已知抛物线 $x^2=4y$, $P$ 为抛物线外一点, 过 $P$ 点作抛物线的切线交抛物线于 $A, B$ 两点, 交 $x$ 轴于 $M, N$ 两点.

(1) 若 $P(-1,-2)$, 设 $\triangle OAB$ 的面积为 $S_1$, $\triangle PMN$ 的面积为 $S_2$, 求 $\frac{S_1}{S_2}$ 的值;

(2) 若 $P(x_0,y_0)$, 求证: $\triangle PMN$ 的垂心 $H$ 在定直线上.
【解答】
【详解】（1）设 $A(x_1,y_1)$, $B(x_2,y_2)$,

由 $x^2=4y$ 得 $y = \frac{x^2}{4}$, 所以 $y' = \frac{x}{2}$, 所以直线 $PA$ 的斜率为 $\frac{x_1}{2}$.

$\therefore$ 直线 $PA$ 的方程为 $y - y_1 = \frac{x_1}{2}(x - x_1)$, 整理得 $x_1x - 2y - 2y_1 = 0$ \textcircled{1}

同理可得 $PB$ 的方程为 $x_2x - 2y - 2y_2 = 0$ \textcircled{2}

$\because PA$, $PB$ 均过 $P(-1,-2)$,

$\therefore \begin{cases} -x_1 + 4 - 2y_1 = 0 \\ -x_2 + 4 - 2y_2 = 0 \end{cases} \Rightarrow \begin{cases} x_1 + 2y_1 - 4 = 0 \\ x_2 + 2y_2 - 4 = 0 \end{cases}$

$\therefore$ 直线 $x+2y-4=0$ 既过 $A$, 也过 $B$,

$\therefore$ 直线 $AB$ 的方程为: $x+2y-4=0$

设 $AB$ 与 $y$ 轴交于点 $E$, 则 $E(0,2)$, 所以 $S_1 = S_{\triangle AOB} = \frac{1}{2} \cdot 2|x_1 - x_2| = |x_1 - x_2|$,

在\textcircled{1}式中令 $y=0 \Rightarrow x = \frac{2y_1}{x_1} = \frac{x_1}{2}$, $\therefore M\left(\frac{x_1}{2},0\right)$, 同理 $N\left(\frac{x_2}{2},0\right)$

$\therefore S_2 = S_{\triangle PMN} = \frac{1}{2} \cdot \left|\frac{x_1 - x_2}{2}\right| \cdot 2 = \left|\frac{x_1 - x_2}{2}\right|$, $\therefore \frac{S_1}{S_2} = 2$.

（2）仿照（1）知 $AB$ 方程为 $x_0x - 2y - 2y_0 = 0$, $A(x_1,y_1)$, $B(x_2,y_2)$, $M\left(\frac{x_1}{2},0\right)$, $N\left(\frac{x_2}{2},0\right)$,

由 $\begin{cases} x_0x - 2y - 2y_0 = 0 \\ x^2 = 4y \end{cases} \Rightarrow x^2 - 2x_0x + 4y_0 = 0 \therefore \begin{cases} x_1 + x_2 = 2x_0 \\ x_1x_2 = 4y_0 \end{cases}$.

$H$ 为 $\triangle PMN$ 的垂心

设 $H(x_0,m)$, $\overrightarrow{MH} = \left(x_0 - \frac{x_1}{2}, m\right)$, $\overrightarrow{PN} = \left(\frac{x_2}{2} - x_0, -y_0\right)$,

由 $\overrightarrow{MH} \cdot \overrightarrow{PN} = 0 \Rightarrow \left(x_0 - \frac{x_1}{2}\right)\left(\frac{x_2}{2} - x_0\right) - my_0 = 0$

$\therefore \frac{x_0}{2}(x_1 + x_2) - x_0^2 - \frac{x_1x_2}{4} - my_0 = 0 \Rightarrow \frac{x_0}{2} \cdot 2x_0 - x_0^2 - y_0 - my_0 = 0$

$\therefore m = -1$, 故 $\triangle PMN$ 的垂心在定直线 $y = -1$ 上.
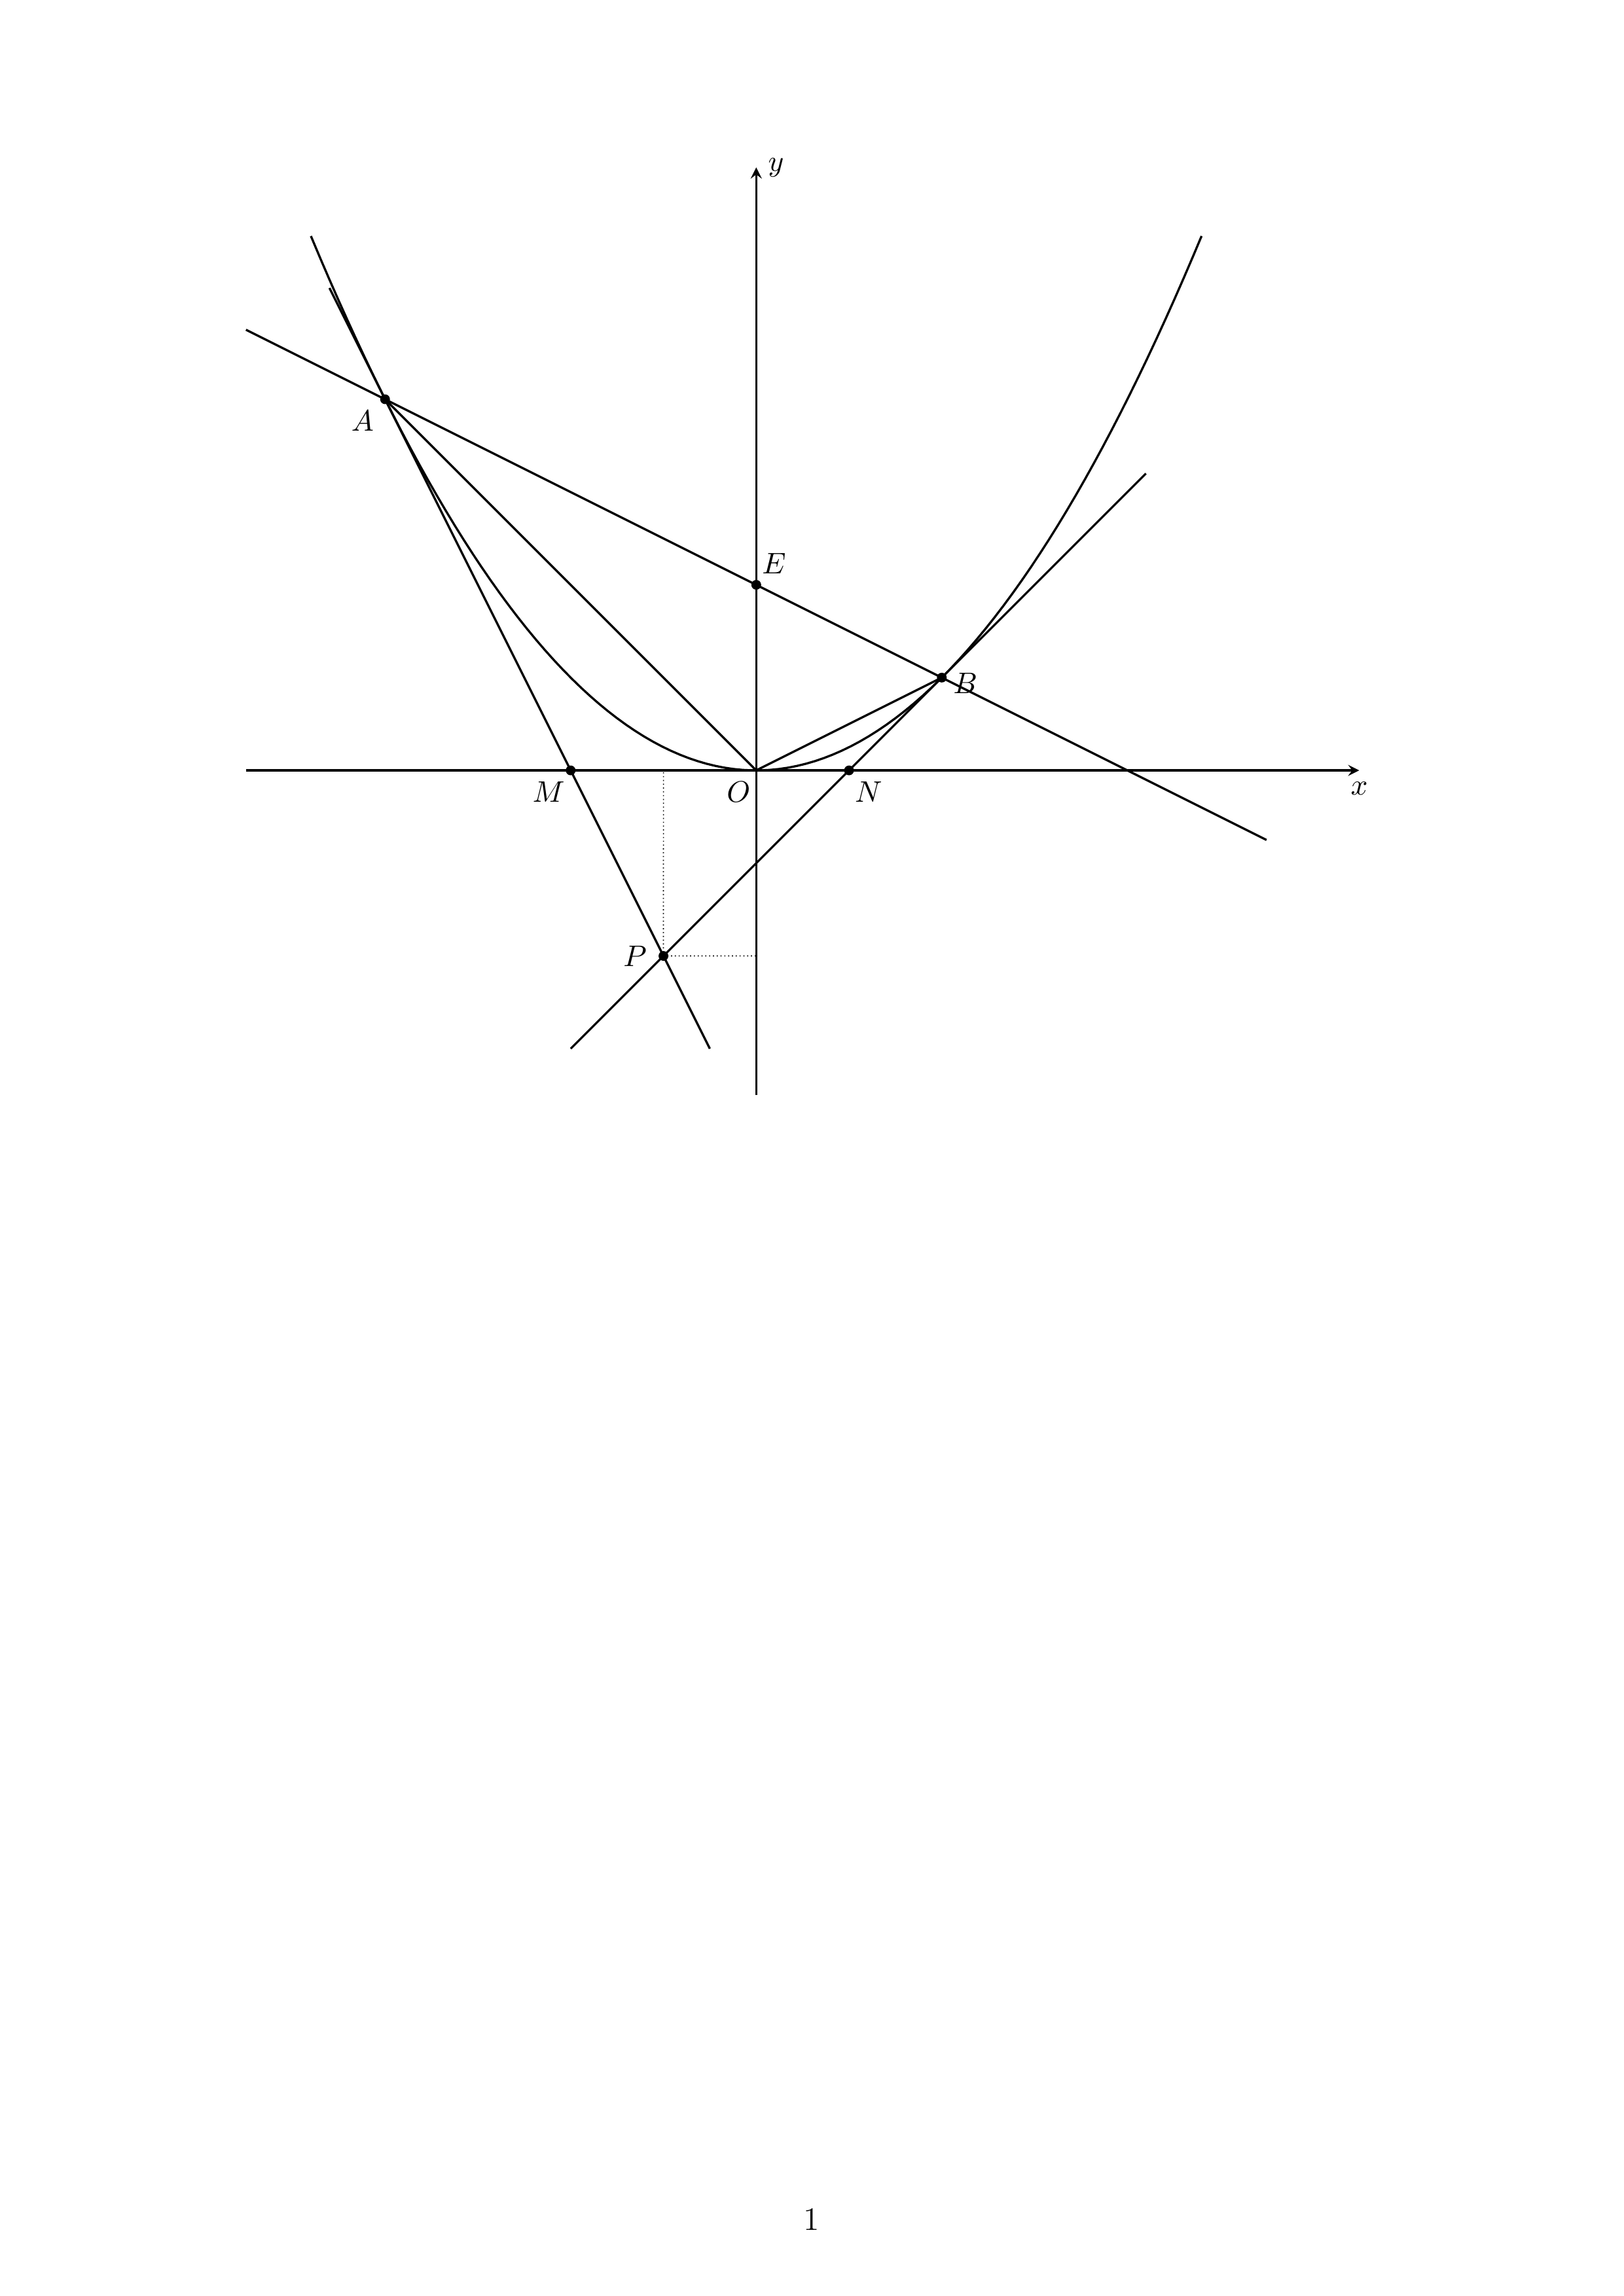